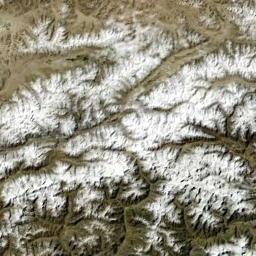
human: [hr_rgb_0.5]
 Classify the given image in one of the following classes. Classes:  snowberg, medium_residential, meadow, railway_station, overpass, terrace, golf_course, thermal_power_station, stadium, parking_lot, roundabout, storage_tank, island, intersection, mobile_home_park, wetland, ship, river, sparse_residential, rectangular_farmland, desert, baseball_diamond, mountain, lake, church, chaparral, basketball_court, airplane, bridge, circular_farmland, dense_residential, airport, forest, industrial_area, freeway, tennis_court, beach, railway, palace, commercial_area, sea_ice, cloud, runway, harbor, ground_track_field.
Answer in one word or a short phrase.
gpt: snowberg